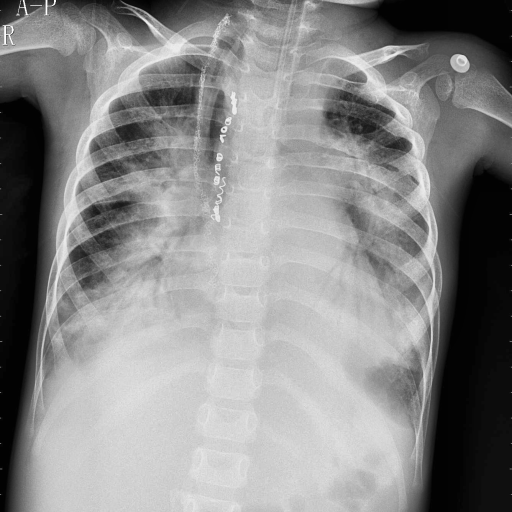
Finding: PNEUMONIA